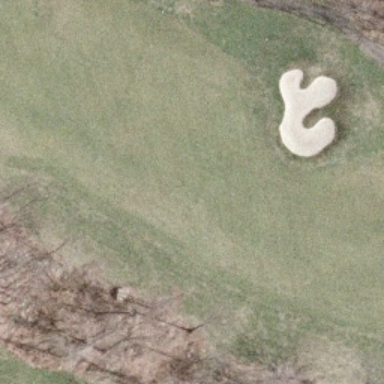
This is a part of a golf course with green turfs and some bunkers and trees .